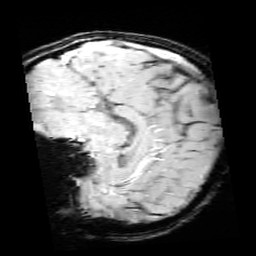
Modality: SWI
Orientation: sagittal
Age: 13
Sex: female
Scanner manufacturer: siemens
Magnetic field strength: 3 T
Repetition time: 0.027 s
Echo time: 0.02 s